Field crop: maize
Growth stage: 2
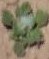
Species: chenopodium